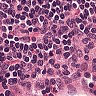
Metastatic tissue present: no